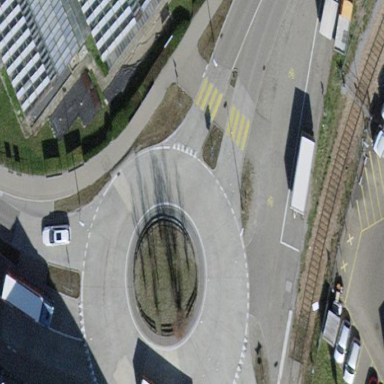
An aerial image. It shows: Tertiary road with asphalt surface leading to roundabout. There is separate sidewalk along the road.